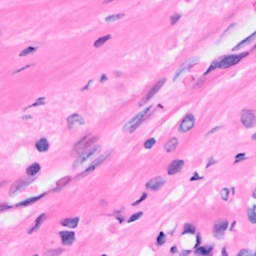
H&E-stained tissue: Breast